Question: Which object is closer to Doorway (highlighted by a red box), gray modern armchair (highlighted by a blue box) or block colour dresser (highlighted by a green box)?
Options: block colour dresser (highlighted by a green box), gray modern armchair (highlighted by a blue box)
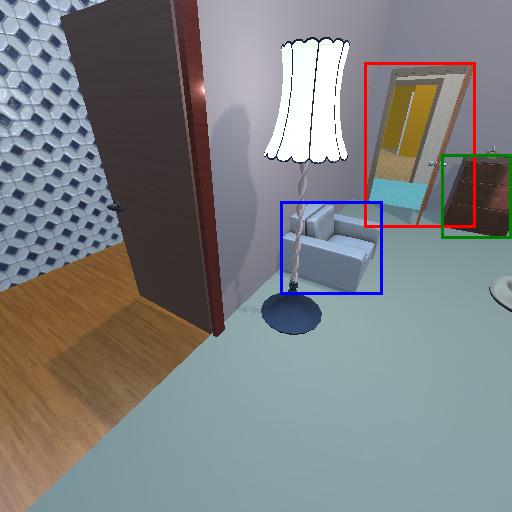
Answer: block colour dresser (highlighted by a green box)